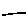
Label: line